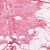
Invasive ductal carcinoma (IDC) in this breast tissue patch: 0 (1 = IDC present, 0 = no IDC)